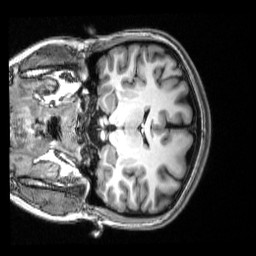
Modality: T1w
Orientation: coronal
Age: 19
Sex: female
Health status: healthy
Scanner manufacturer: siemens
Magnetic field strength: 3 T
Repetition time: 2.53 s
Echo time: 0.00339 s